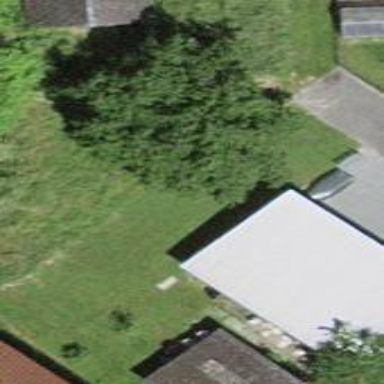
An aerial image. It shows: Garage.